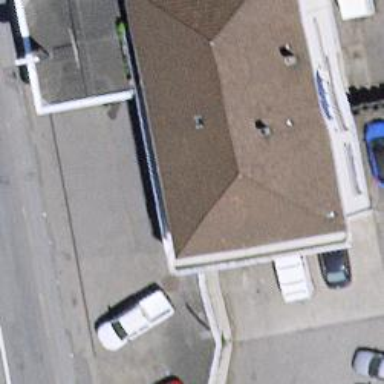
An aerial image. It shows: Car repair shop.